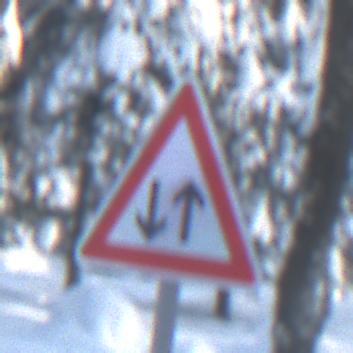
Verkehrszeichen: Gegenverkehr
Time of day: MorningAfternoon
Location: Outdoor (Nature)
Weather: Clear
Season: Winter
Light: Natural